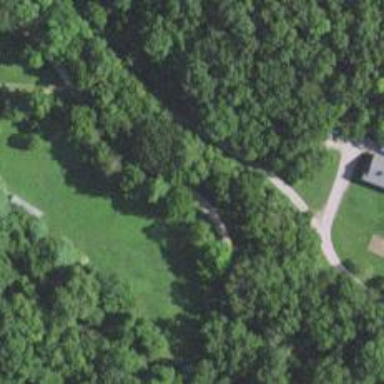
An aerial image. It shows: Driveway.